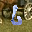
Label: 6